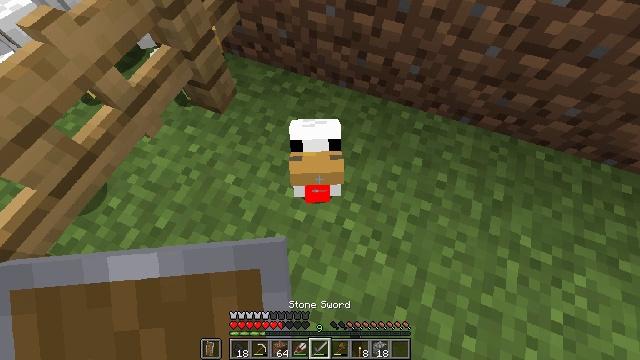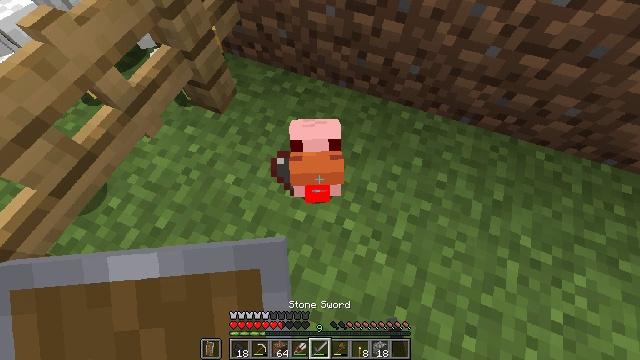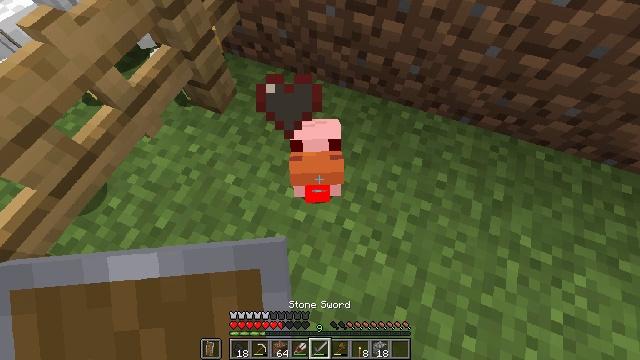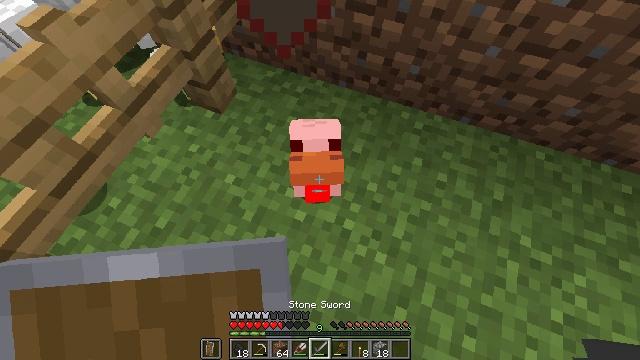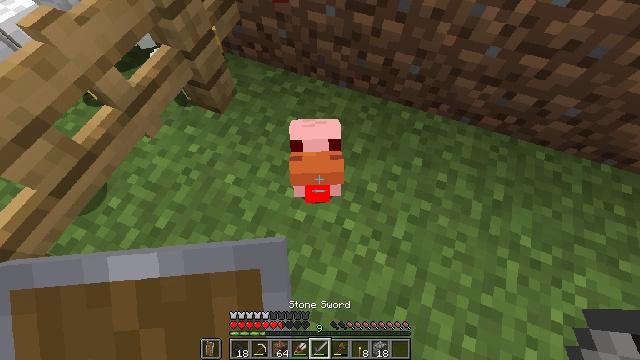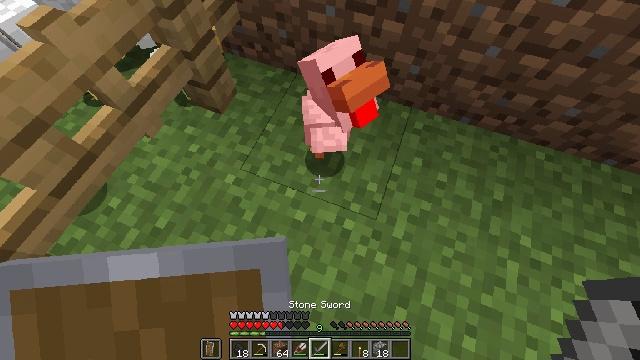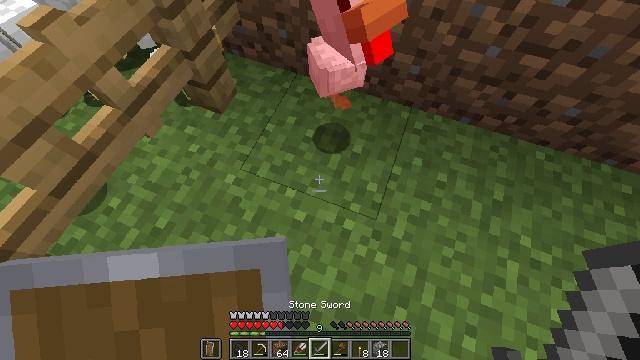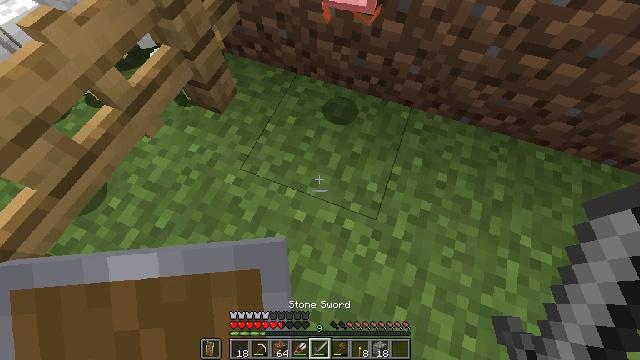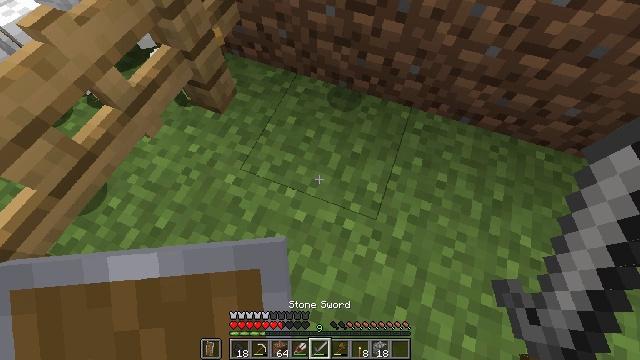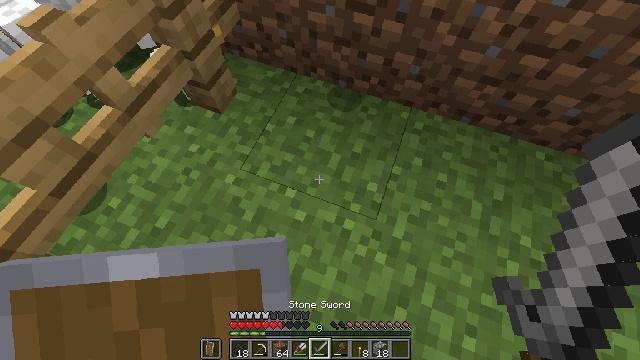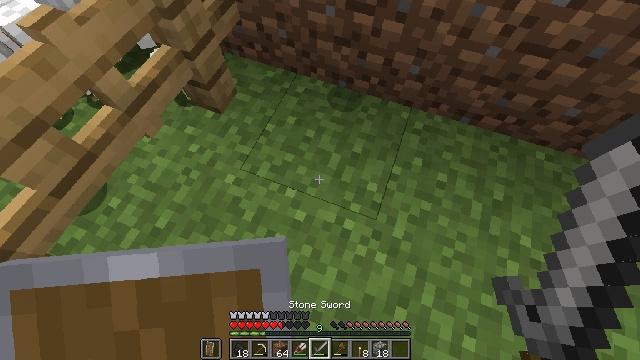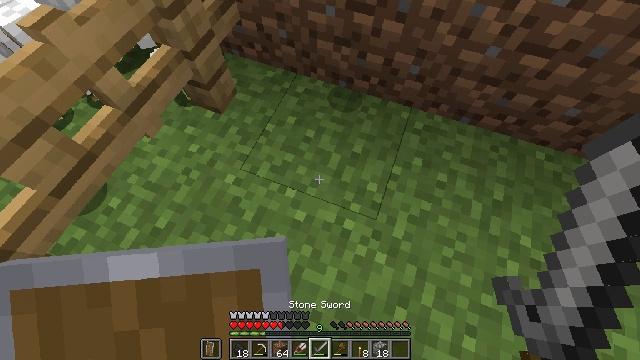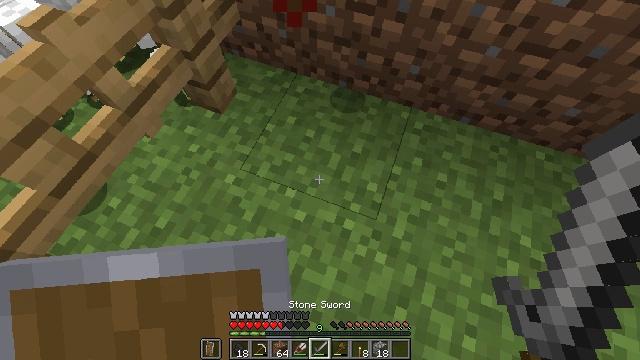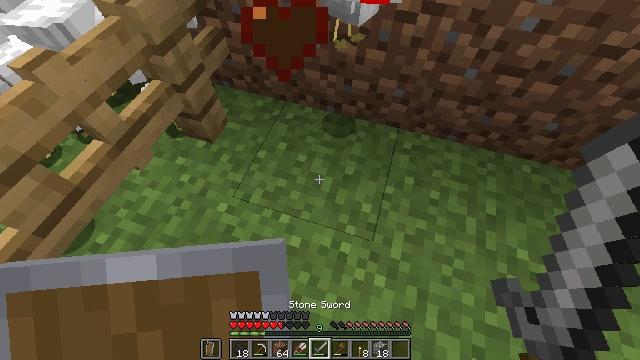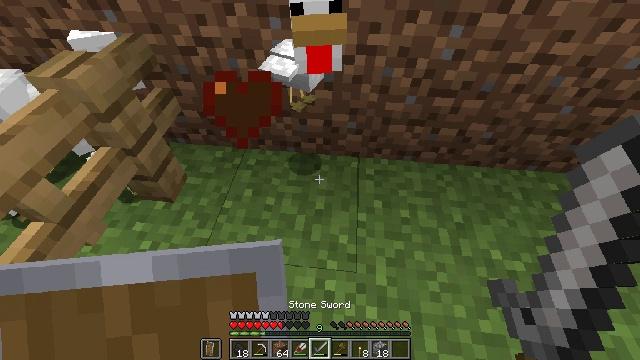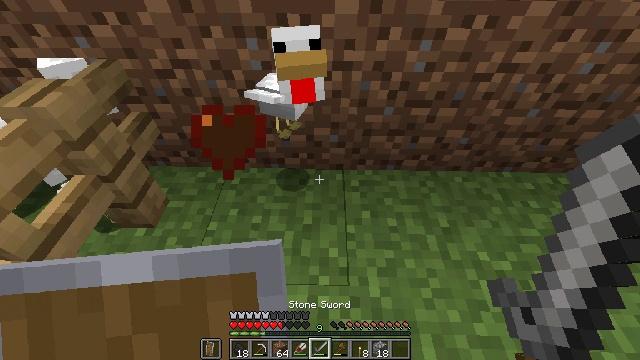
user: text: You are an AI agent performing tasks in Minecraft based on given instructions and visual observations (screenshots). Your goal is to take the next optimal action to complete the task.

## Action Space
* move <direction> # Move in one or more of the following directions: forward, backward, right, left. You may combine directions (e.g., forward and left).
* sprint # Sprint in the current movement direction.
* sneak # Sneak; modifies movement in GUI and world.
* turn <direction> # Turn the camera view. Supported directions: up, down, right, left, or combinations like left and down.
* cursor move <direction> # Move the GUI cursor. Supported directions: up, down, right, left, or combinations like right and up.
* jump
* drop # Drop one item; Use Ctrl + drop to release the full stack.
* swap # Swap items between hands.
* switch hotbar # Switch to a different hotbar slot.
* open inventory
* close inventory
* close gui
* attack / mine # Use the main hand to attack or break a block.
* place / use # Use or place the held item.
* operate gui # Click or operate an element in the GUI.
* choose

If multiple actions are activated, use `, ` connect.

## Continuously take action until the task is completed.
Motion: motion action
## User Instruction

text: Combat the chicken.
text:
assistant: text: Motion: no_op
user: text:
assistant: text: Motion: no_op
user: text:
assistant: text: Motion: no_op
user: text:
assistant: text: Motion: no_op
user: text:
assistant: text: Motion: no_op
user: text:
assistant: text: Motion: no_op
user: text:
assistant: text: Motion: no_op
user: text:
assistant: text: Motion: no_op
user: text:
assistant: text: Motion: no_op
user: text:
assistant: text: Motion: no_op
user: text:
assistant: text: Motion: no_op
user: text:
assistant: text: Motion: no_op
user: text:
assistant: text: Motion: turn right and up
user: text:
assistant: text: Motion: turn right and up
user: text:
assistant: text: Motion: turn right and up
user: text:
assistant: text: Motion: no_op
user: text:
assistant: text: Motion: no_op
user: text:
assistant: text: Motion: no_op
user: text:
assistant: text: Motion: no_op
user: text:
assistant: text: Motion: no_op
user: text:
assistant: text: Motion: no_op
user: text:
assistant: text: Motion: turn left
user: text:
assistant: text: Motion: no_op
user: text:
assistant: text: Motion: no_op
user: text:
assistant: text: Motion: turn right
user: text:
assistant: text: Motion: turn right
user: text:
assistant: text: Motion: turn right
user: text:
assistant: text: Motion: turn right, attack / mine
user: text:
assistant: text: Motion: turn right and up, attack / mine
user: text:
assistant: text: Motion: move forward, turn right and up, attack / mine